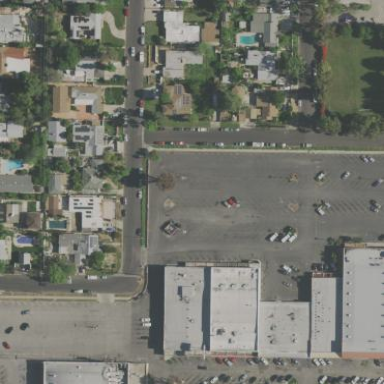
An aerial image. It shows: Parking area with surface.